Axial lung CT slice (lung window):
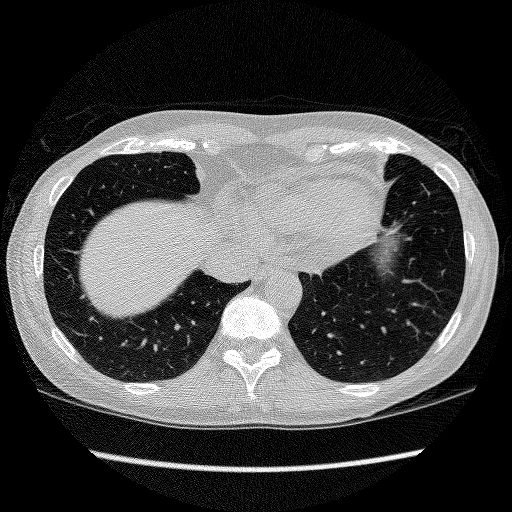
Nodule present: no